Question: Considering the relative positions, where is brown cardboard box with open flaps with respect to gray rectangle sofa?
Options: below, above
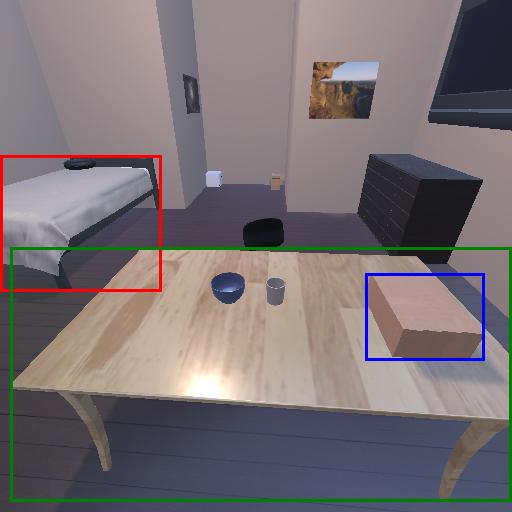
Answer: below